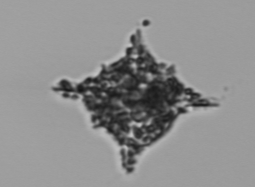
Label: Dictyocha